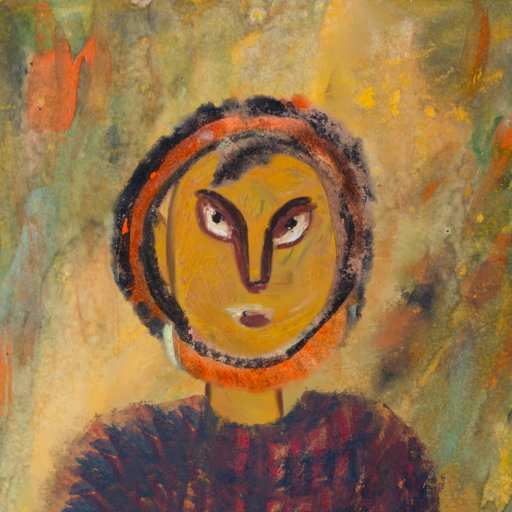
Background: Comrade, Head And Neck Front: After_Raid, Face Front: After_Raid, Bust: In_The_Sun, Hair Front: Childish, Head Accessory: Blank, Second Necklace: Blank, Necklace: Blank, Baby: Blank